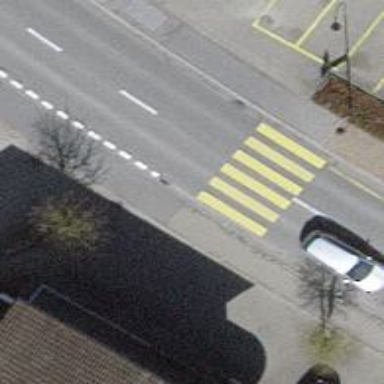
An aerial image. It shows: Pedestrian crossing with zebra markings on footway.